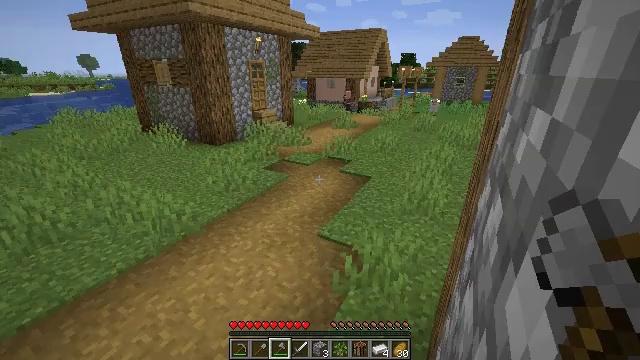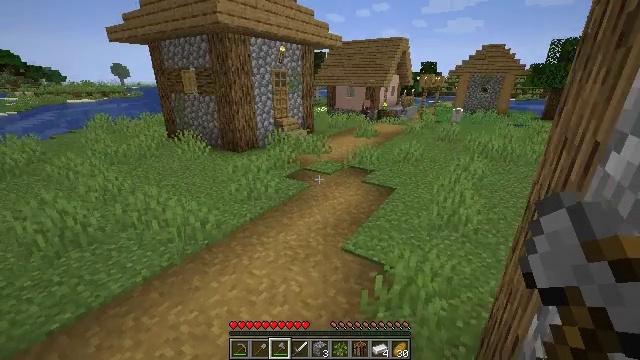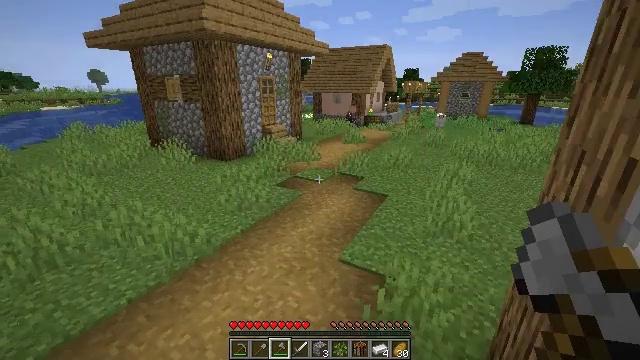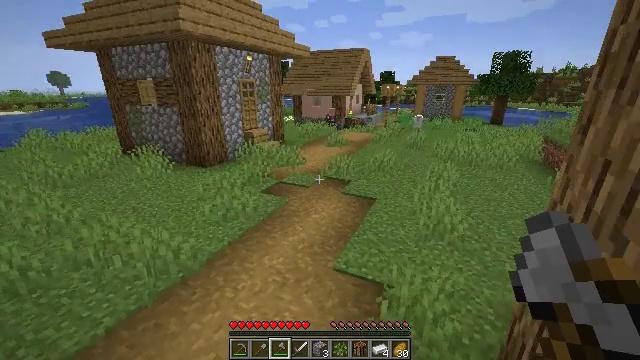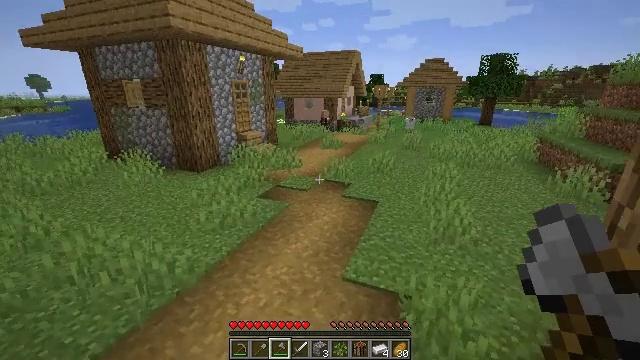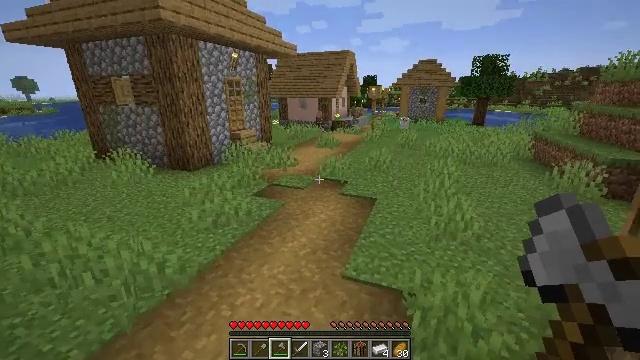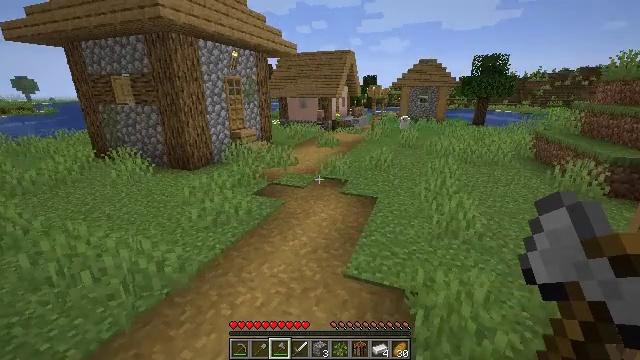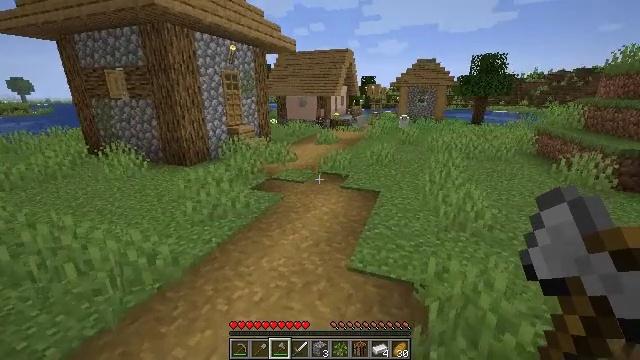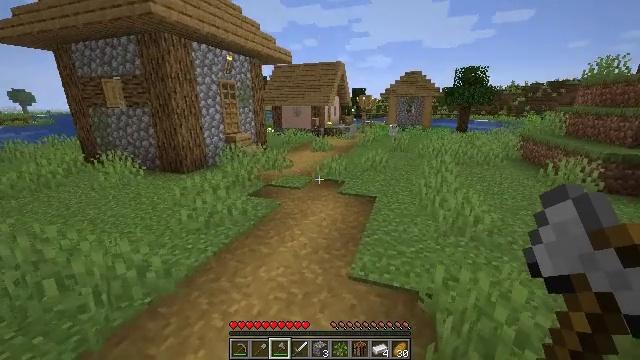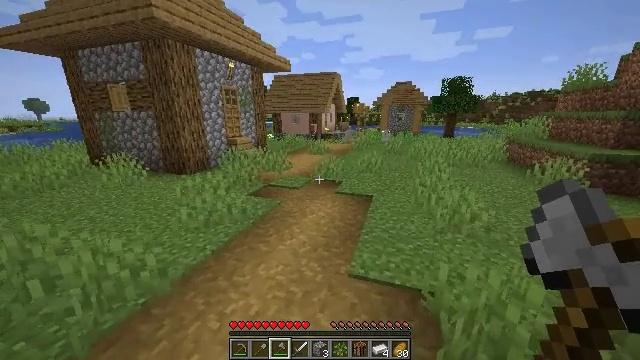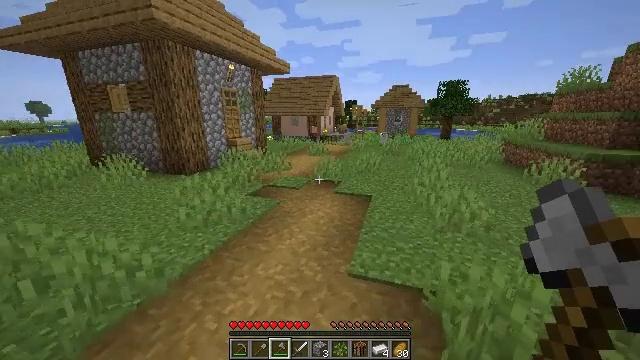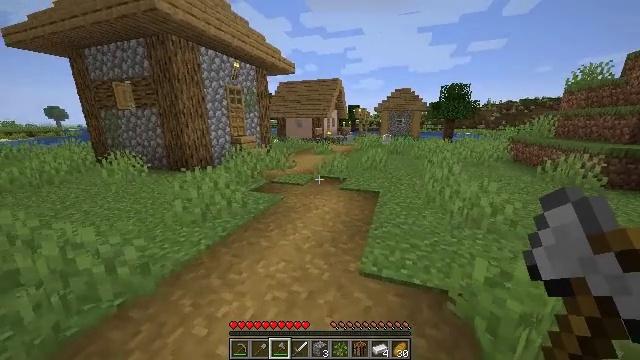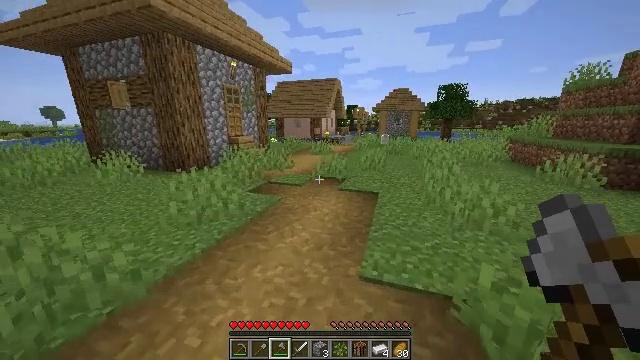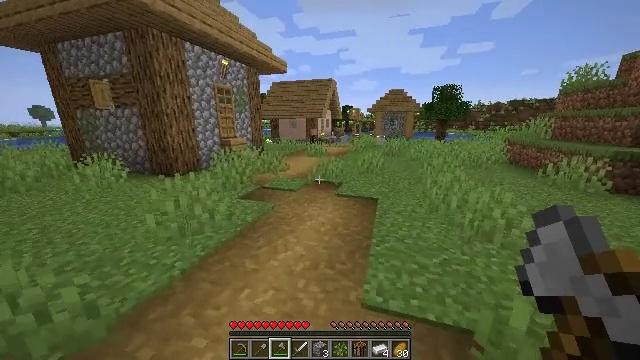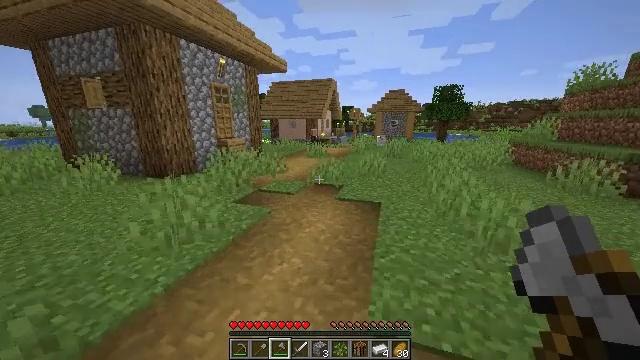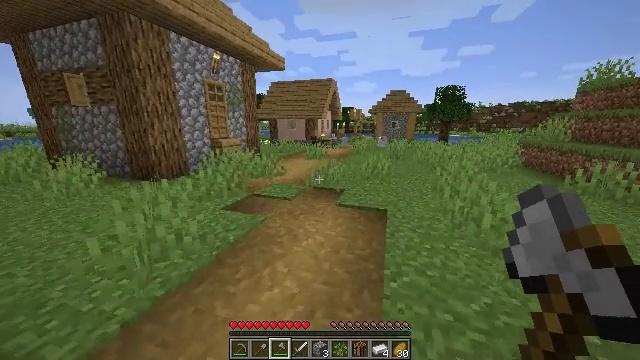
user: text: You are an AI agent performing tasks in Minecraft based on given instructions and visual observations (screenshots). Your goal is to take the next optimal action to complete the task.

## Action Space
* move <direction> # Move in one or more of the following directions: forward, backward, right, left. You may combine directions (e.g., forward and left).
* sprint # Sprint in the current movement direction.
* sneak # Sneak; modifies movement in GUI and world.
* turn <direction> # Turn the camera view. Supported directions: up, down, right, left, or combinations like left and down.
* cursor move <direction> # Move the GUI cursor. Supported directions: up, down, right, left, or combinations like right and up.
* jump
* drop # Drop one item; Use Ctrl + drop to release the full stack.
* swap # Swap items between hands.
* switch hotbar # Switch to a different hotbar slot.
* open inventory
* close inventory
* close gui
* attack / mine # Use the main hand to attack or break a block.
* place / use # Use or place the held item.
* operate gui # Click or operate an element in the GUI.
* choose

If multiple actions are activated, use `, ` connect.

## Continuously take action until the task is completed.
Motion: motion action
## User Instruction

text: Mine the clay from the riverbed.
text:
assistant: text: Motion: move forward and move left, turn left and up
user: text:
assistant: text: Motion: move forward and move left, turn right and up
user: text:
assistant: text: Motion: move forward and move left, turn right
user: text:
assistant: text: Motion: move forward, turn right
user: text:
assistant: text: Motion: move forward, turn right
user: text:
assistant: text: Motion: move forward
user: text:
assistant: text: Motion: move forward, sprint
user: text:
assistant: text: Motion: move forward, sprint, turn right and up
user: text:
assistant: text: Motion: move forward, sprint
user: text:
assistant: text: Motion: move forward, sprint
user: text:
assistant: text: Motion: move forward, sprint
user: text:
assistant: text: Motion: move forward, sprint
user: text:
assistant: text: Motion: move forward, sprint, turn right
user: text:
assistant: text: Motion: move forward, sprint
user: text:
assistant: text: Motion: move forward, sprint
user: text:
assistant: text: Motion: move forward, sprint
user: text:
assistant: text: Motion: move forward, sprint
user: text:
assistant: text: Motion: move forward, sprint
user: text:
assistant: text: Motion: move forward, sprint
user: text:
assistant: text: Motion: move forward, sprint
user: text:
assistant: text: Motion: move forward, sprint
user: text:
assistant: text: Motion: move forward, sprint
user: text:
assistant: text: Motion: move forward, sprint
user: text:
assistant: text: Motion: move forward, sprint
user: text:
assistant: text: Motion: move forward, sprint
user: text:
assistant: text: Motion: move forward, sprint, turn left
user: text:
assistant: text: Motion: move forward, sprint, turn left
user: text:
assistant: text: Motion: move forward, sprint, turn left
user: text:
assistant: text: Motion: move forward, sprint, turn left
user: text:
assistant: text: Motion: move forward, sprint, turn left